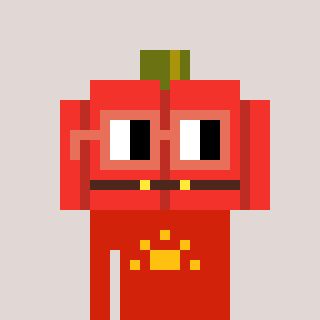
a pixel art character with square orange glasses, a pumpkin-shaped head and a red-colored body on a warm background